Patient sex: M
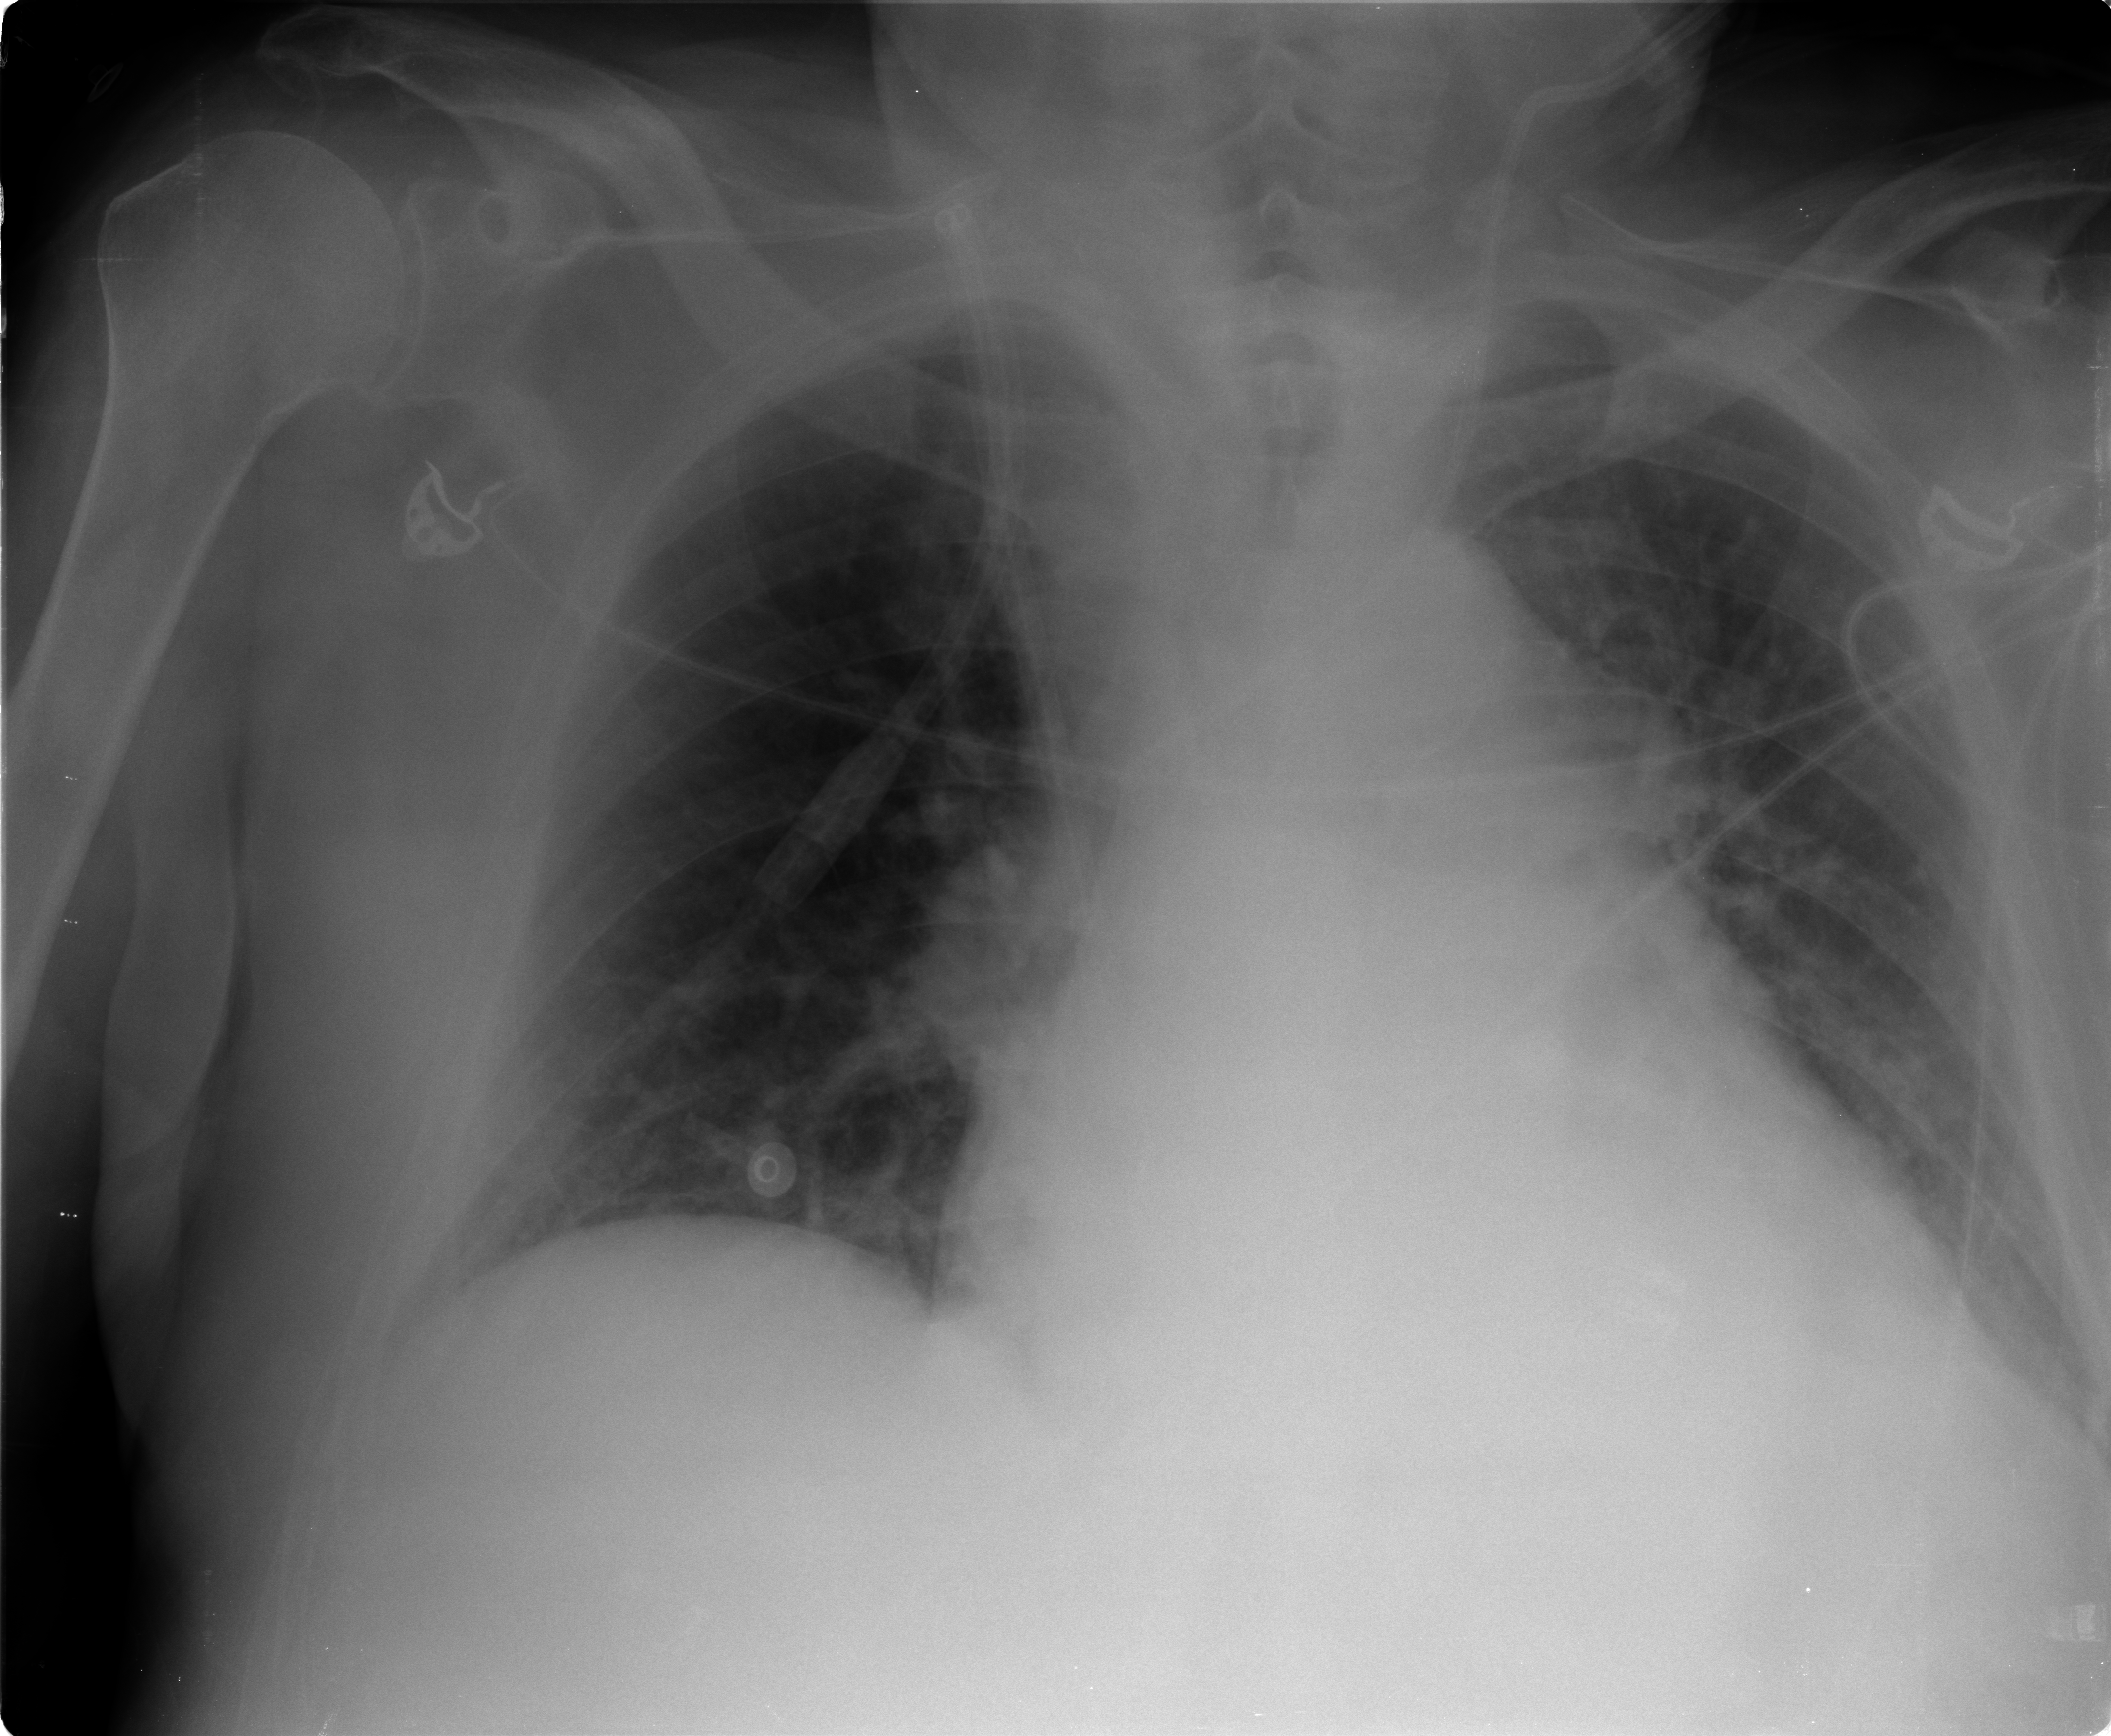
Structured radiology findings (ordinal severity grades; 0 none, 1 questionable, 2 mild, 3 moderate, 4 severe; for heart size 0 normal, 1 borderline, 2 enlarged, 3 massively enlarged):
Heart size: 2
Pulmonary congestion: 2
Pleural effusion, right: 0
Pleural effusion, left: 1
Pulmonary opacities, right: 0
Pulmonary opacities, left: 0
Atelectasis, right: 0
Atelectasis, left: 0